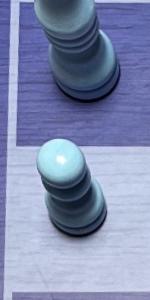
Label: Pawn_White